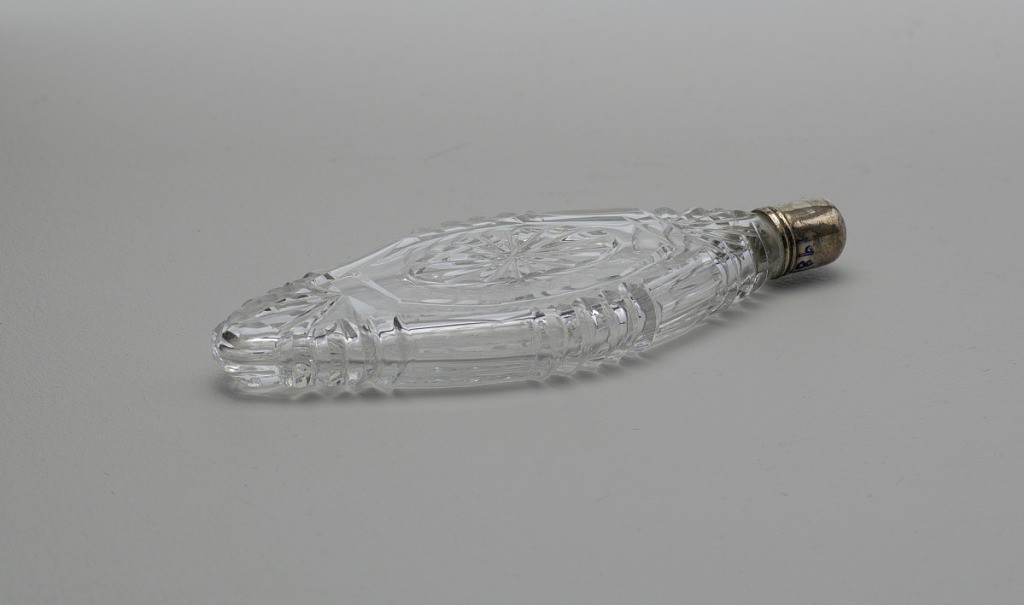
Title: Scent flask
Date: early 19th century
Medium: Cut glass, silver
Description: Flattened ovoid body cut on one side with panel of diamonds, on other with fluted patera, at top and bottom with fan fluting and middle of edges with fluting; threaded neck, glass stopper, silver cap.